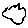
Label: cloud